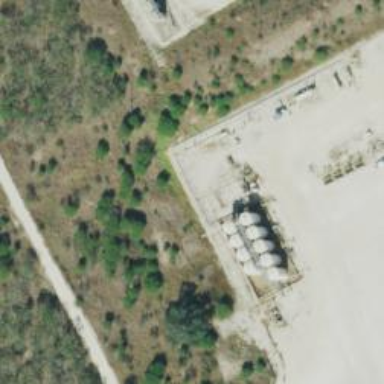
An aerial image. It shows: Storage tank with man-made structure.